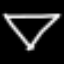
Label: diamond